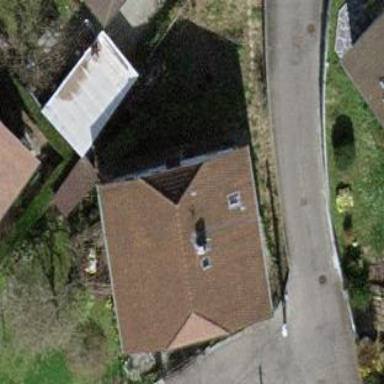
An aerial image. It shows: Half-hipped roof house.